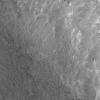
Atmospheric dust classification: not_dusty